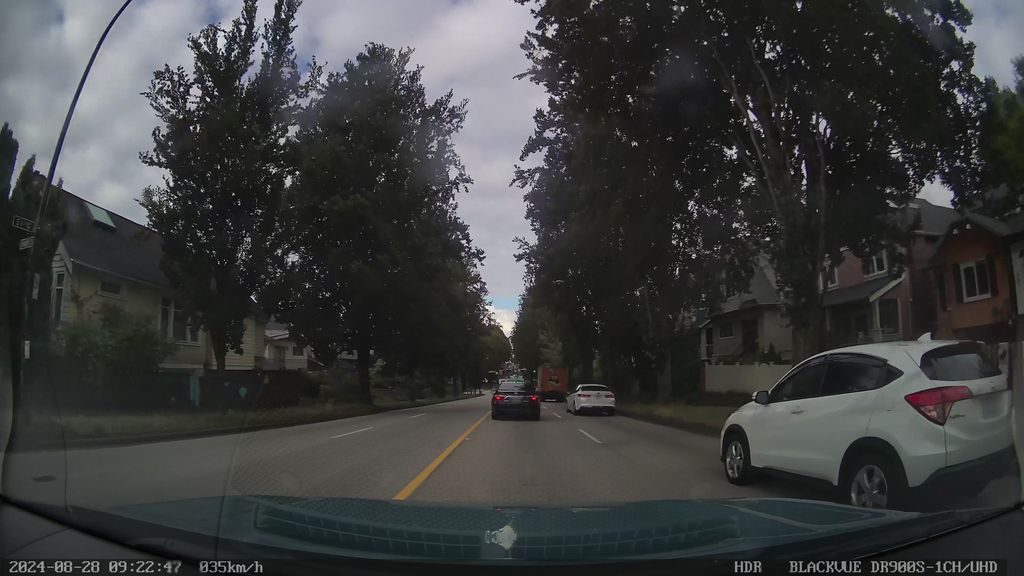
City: vancouver